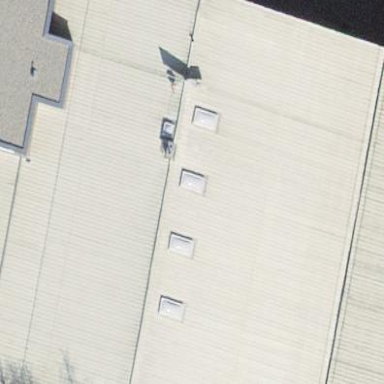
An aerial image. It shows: Industrial building.